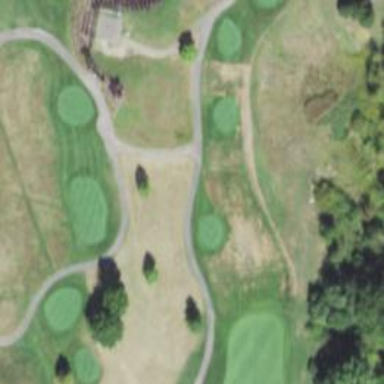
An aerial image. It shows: Path for golf carts.